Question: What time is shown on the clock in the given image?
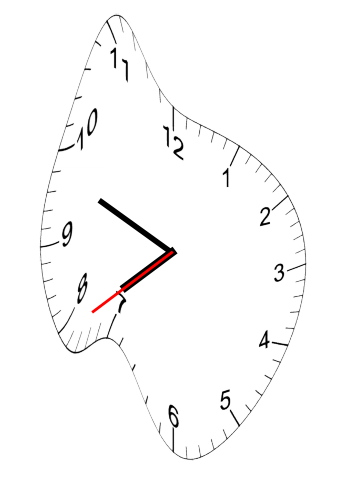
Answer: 07:48:39